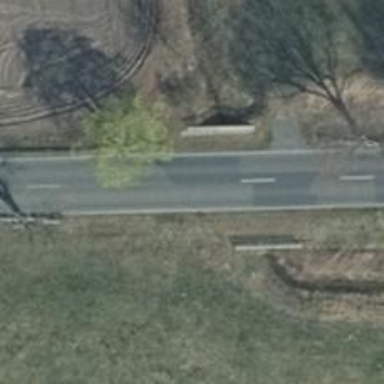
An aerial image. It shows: Primary highway bridge with asphalt surface.